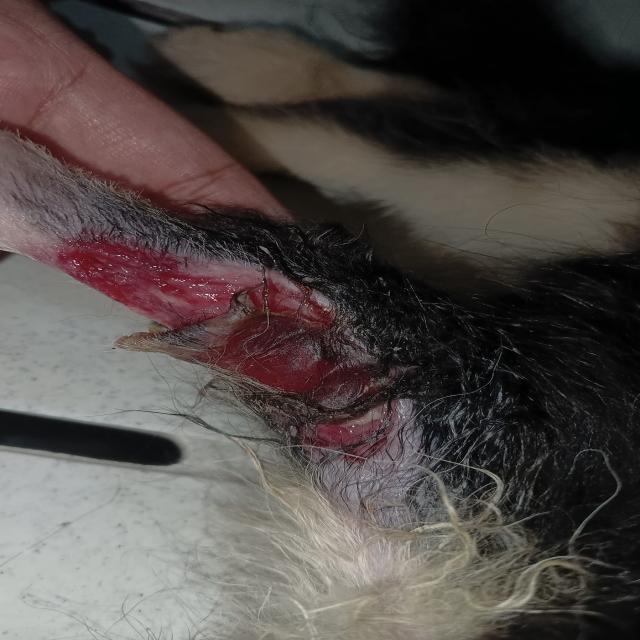
Canine dermatitis — inflammation of the skin presenting with erythema, pruritus, papules, and excoriation. May be allergic, contact, or atopic in origin.